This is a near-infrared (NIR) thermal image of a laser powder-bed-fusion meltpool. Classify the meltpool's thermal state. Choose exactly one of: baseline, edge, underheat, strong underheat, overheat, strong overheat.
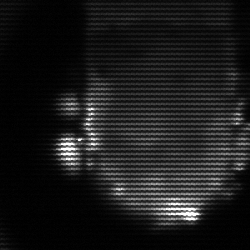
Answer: baseline